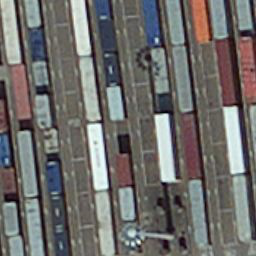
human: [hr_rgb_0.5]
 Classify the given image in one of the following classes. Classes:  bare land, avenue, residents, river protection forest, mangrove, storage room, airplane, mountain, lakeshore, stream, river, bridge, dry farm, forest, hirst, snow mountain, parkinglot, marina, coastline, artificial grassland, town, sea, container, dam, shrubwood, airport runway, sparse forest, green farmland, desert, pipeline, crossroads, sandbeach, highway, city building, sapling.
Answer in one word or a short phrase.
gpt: container